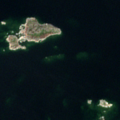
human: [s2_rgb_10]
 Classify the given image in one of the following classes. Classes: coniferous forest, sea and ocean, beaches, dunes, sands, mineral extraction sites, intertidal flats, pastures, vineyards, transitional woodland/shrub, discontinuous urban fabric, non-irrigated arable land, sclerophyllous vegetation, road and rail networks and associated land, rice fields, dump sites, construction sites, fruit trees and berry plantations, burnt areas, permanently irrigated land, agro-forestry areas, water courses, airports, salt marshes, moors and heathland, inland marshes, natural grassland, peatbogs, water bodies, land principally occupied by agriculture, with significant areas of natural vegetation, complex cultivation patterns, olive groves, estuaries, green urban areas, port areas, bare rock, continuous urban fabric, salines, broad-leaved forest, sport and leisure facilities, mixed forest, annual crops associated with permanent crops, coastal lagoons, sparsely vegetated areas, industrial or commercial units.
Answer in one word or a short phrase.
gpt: sea and ocean